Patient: sex M, age 29
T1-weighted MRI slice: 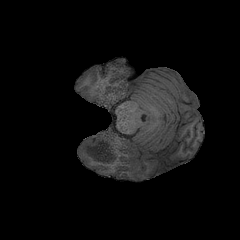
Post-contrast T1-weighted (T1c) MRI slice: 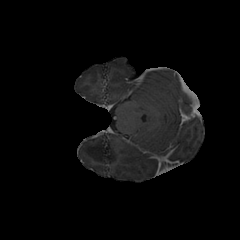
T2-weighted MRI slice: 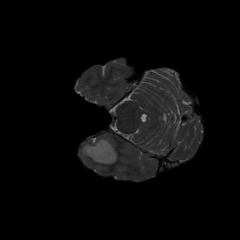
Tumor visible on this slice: yes
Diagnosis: Astrocytoma, IDH-mutant
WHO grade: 2